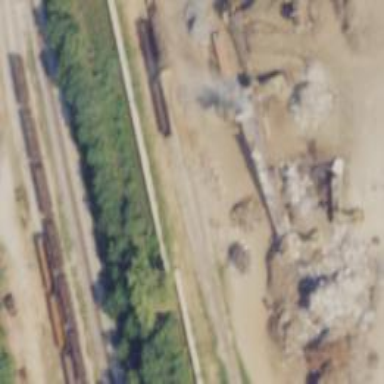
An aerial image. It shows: Rail spur service.